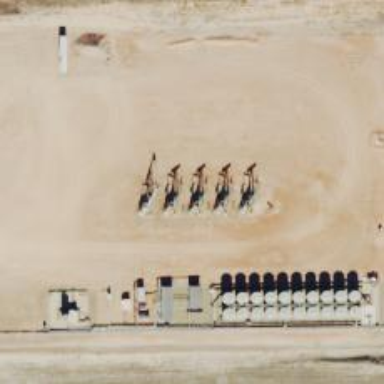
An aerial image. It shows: Petroleum well.